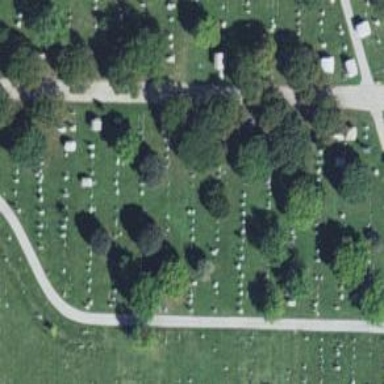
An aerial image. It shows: Sector in the cemetery.